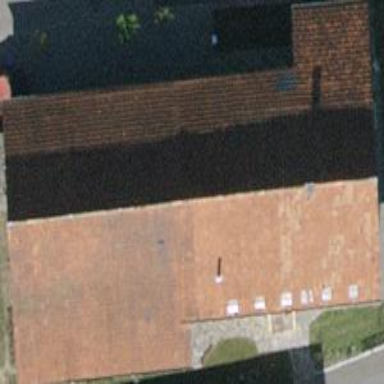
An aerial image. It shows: Detached building with gabled roof made of roof tiles.